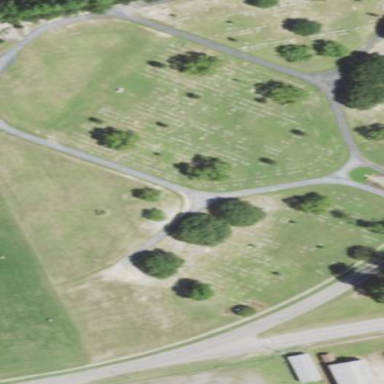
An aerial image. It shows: Cemetery.